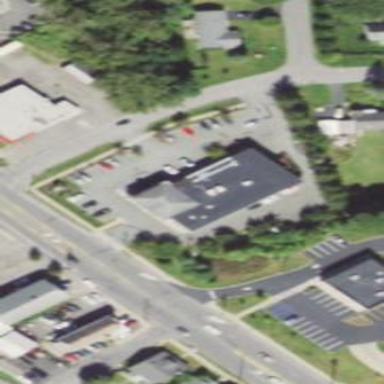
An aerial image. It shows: Building.